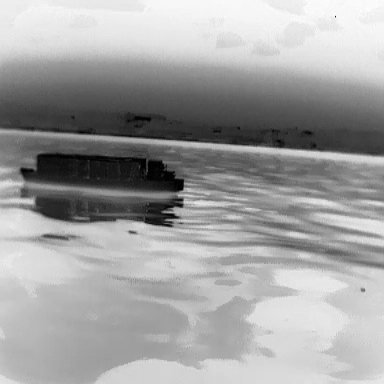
There is a fishing_boat in the infrared image.